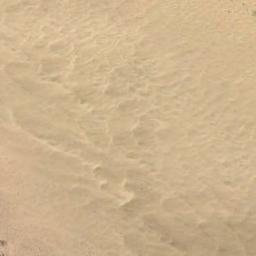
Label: desert